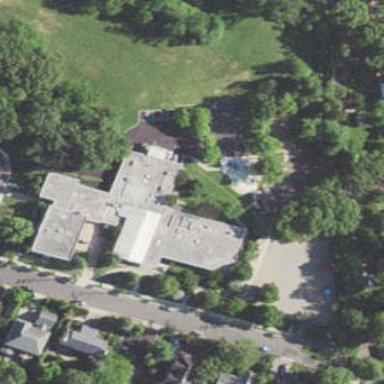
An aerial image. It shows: Civic building serving as community center.